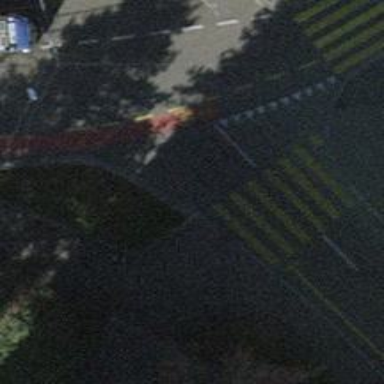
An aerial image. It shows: Kerb barrier.